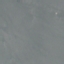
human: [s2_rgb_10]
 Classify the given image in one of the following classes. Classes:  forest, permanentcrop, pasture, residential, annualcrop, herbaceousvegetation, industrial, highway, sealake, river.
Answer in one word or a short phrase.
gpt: SeaLake